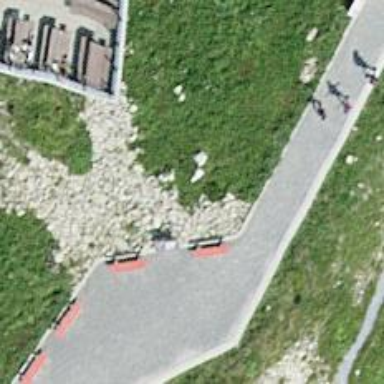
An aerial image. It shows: Bench for seating.